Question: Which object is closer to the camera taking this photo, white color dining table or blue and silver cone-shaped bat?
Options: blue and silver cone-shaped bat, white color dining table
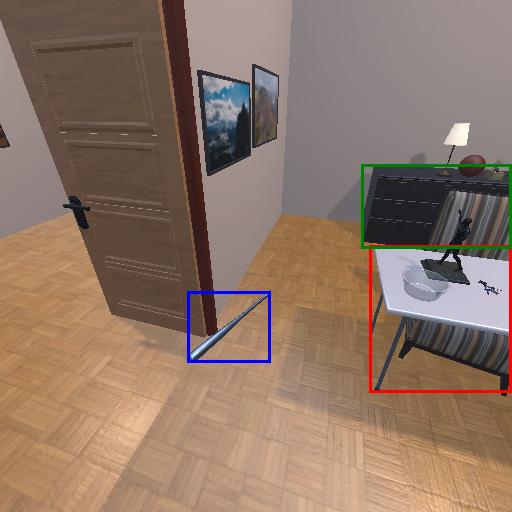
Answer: blue and silver cone-shaped bat